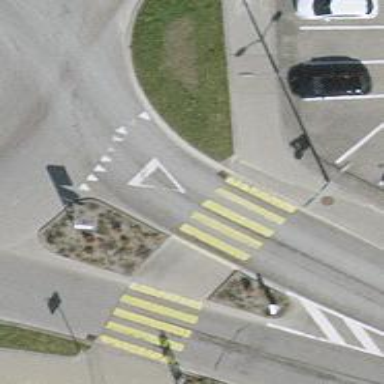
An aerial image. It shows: Uncontrolled zebra crossing on the road.